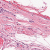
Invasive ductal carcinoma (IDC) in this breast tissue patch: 0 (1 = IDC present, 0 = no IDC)